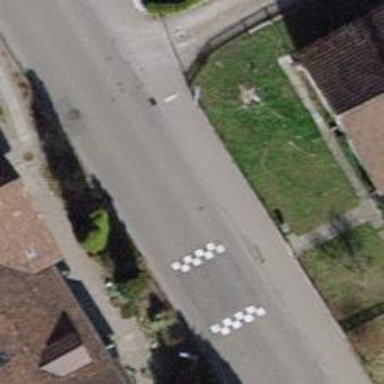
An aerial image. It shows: Traffic cushion.